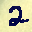
Label: 2